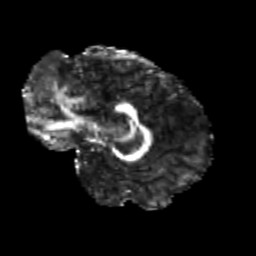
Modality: FA
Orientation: sagittal
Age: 21
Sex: male
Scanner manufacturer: siemens
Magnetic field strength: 3 T
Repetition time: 3.5 s
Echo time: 0.104 s